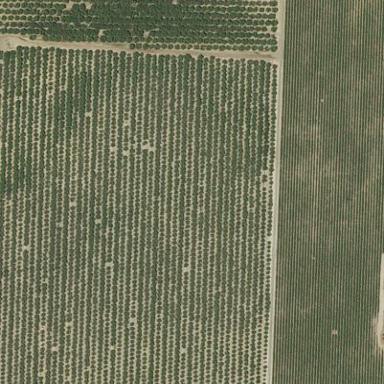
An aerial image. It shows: Almond orchard with rows of almond trees.